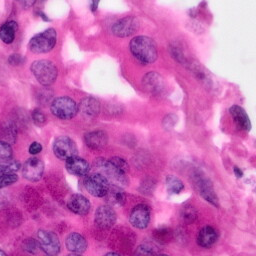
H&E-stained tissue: Pancreatic